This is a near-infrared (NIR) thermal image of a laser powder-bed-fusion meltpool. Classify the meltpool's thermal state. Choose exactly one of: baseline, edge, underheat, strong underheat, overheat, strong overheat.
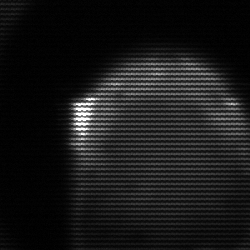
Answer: edge